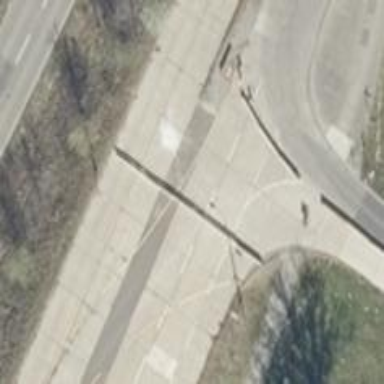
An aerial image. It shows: The surface is asphalt and there is no sidewalk.